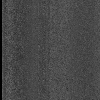
Atmospheric dust classification: dusty